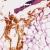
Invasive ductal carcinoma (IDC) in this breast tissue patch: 0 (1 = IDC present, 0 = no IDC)